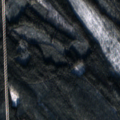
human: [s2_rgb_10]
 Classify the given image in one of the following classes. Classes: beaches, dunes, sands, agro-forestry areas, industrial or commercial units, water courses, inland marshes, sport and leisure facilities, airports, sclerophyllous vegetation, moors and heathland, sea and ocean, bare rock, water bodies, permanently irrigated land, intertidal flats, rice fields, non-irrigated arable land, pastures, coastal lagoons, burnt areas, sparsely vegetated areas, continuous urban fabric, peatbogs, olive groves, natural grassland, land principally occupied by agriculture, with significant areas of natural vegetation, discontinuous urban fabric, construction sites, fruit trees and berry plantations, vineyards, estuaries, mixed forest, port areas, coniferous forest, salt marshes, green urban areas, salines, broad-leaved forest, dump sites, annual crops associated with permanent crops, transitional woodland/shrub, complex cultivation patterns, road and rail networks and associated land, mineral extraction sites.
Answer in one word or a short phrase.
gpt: coniferous forest